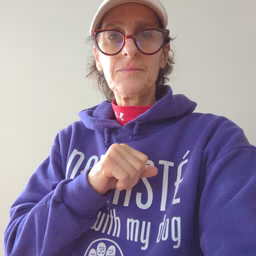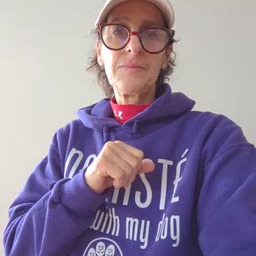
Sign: cut